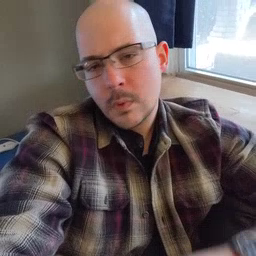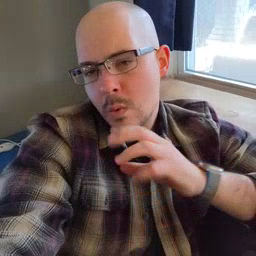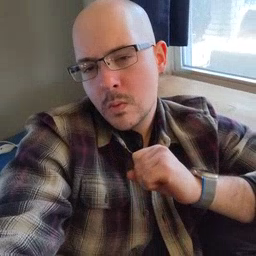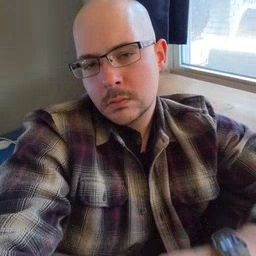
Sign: old